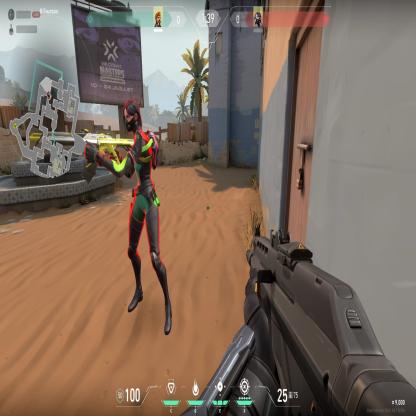
Label: enemy